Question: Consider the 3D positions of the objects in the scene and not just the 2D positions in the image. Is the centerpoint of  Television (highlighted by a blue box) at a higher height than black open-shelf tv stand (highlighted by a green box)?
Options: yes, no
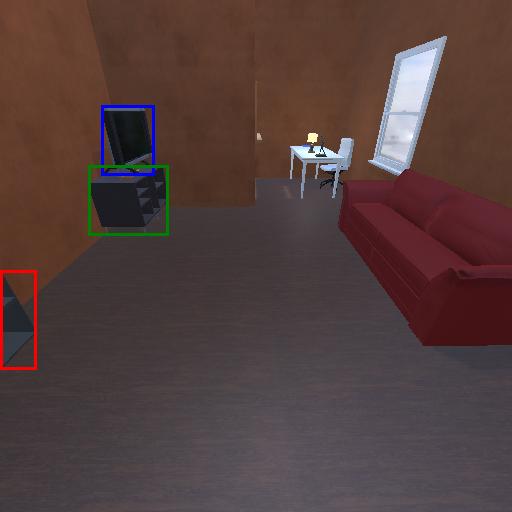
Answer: yes